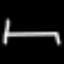
Label: bed